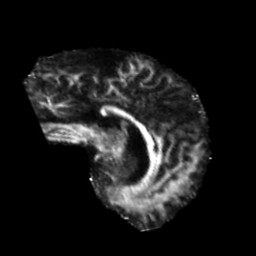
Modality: FA
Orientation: sagittal
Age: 43
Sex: male
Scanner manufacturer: siemens
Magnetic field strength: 3 T
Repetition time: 5.47 s
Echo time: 0.0854 s